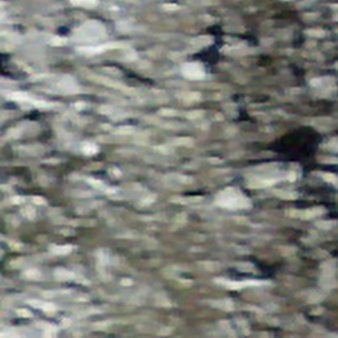
Label: other